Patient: sex F, age 82
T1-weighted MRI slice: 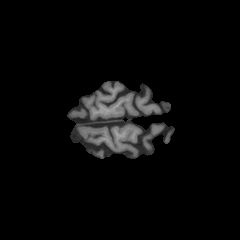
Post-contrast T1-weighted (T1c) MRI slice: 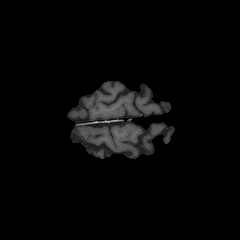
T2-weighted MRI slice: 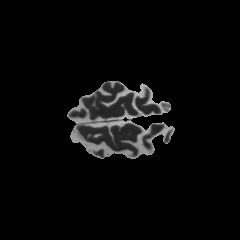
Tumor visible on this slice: no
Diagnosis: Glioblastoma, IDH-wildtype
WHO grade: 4